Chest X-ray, PA view. Patient: 66 years old, sex M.
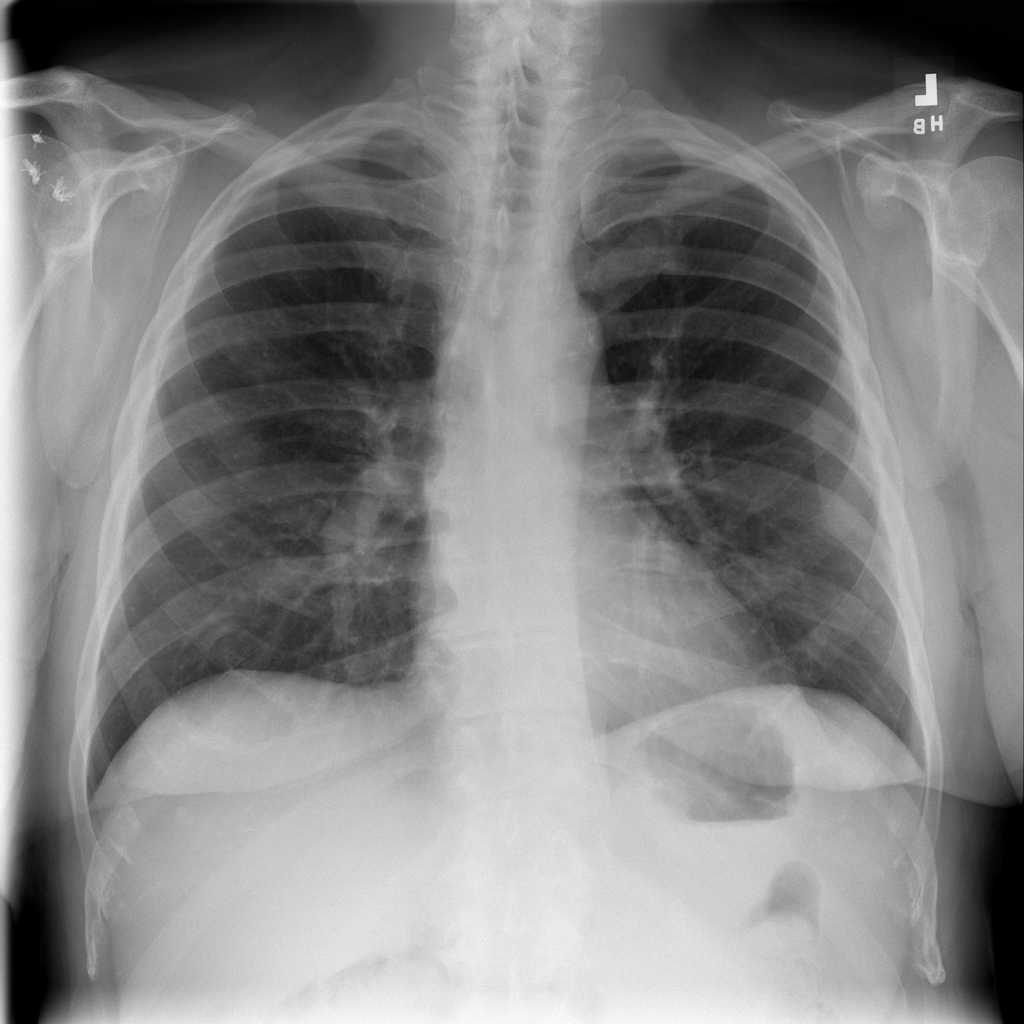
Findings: Mass